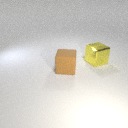
large yellow metal cube to the right of large brown rubber cube